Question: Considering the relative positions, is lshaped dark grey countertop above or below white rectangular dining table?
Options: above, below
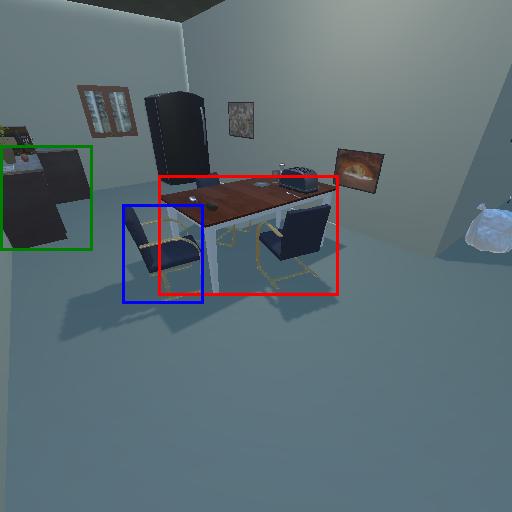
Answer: above